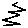
Label: zigzag